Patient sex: F
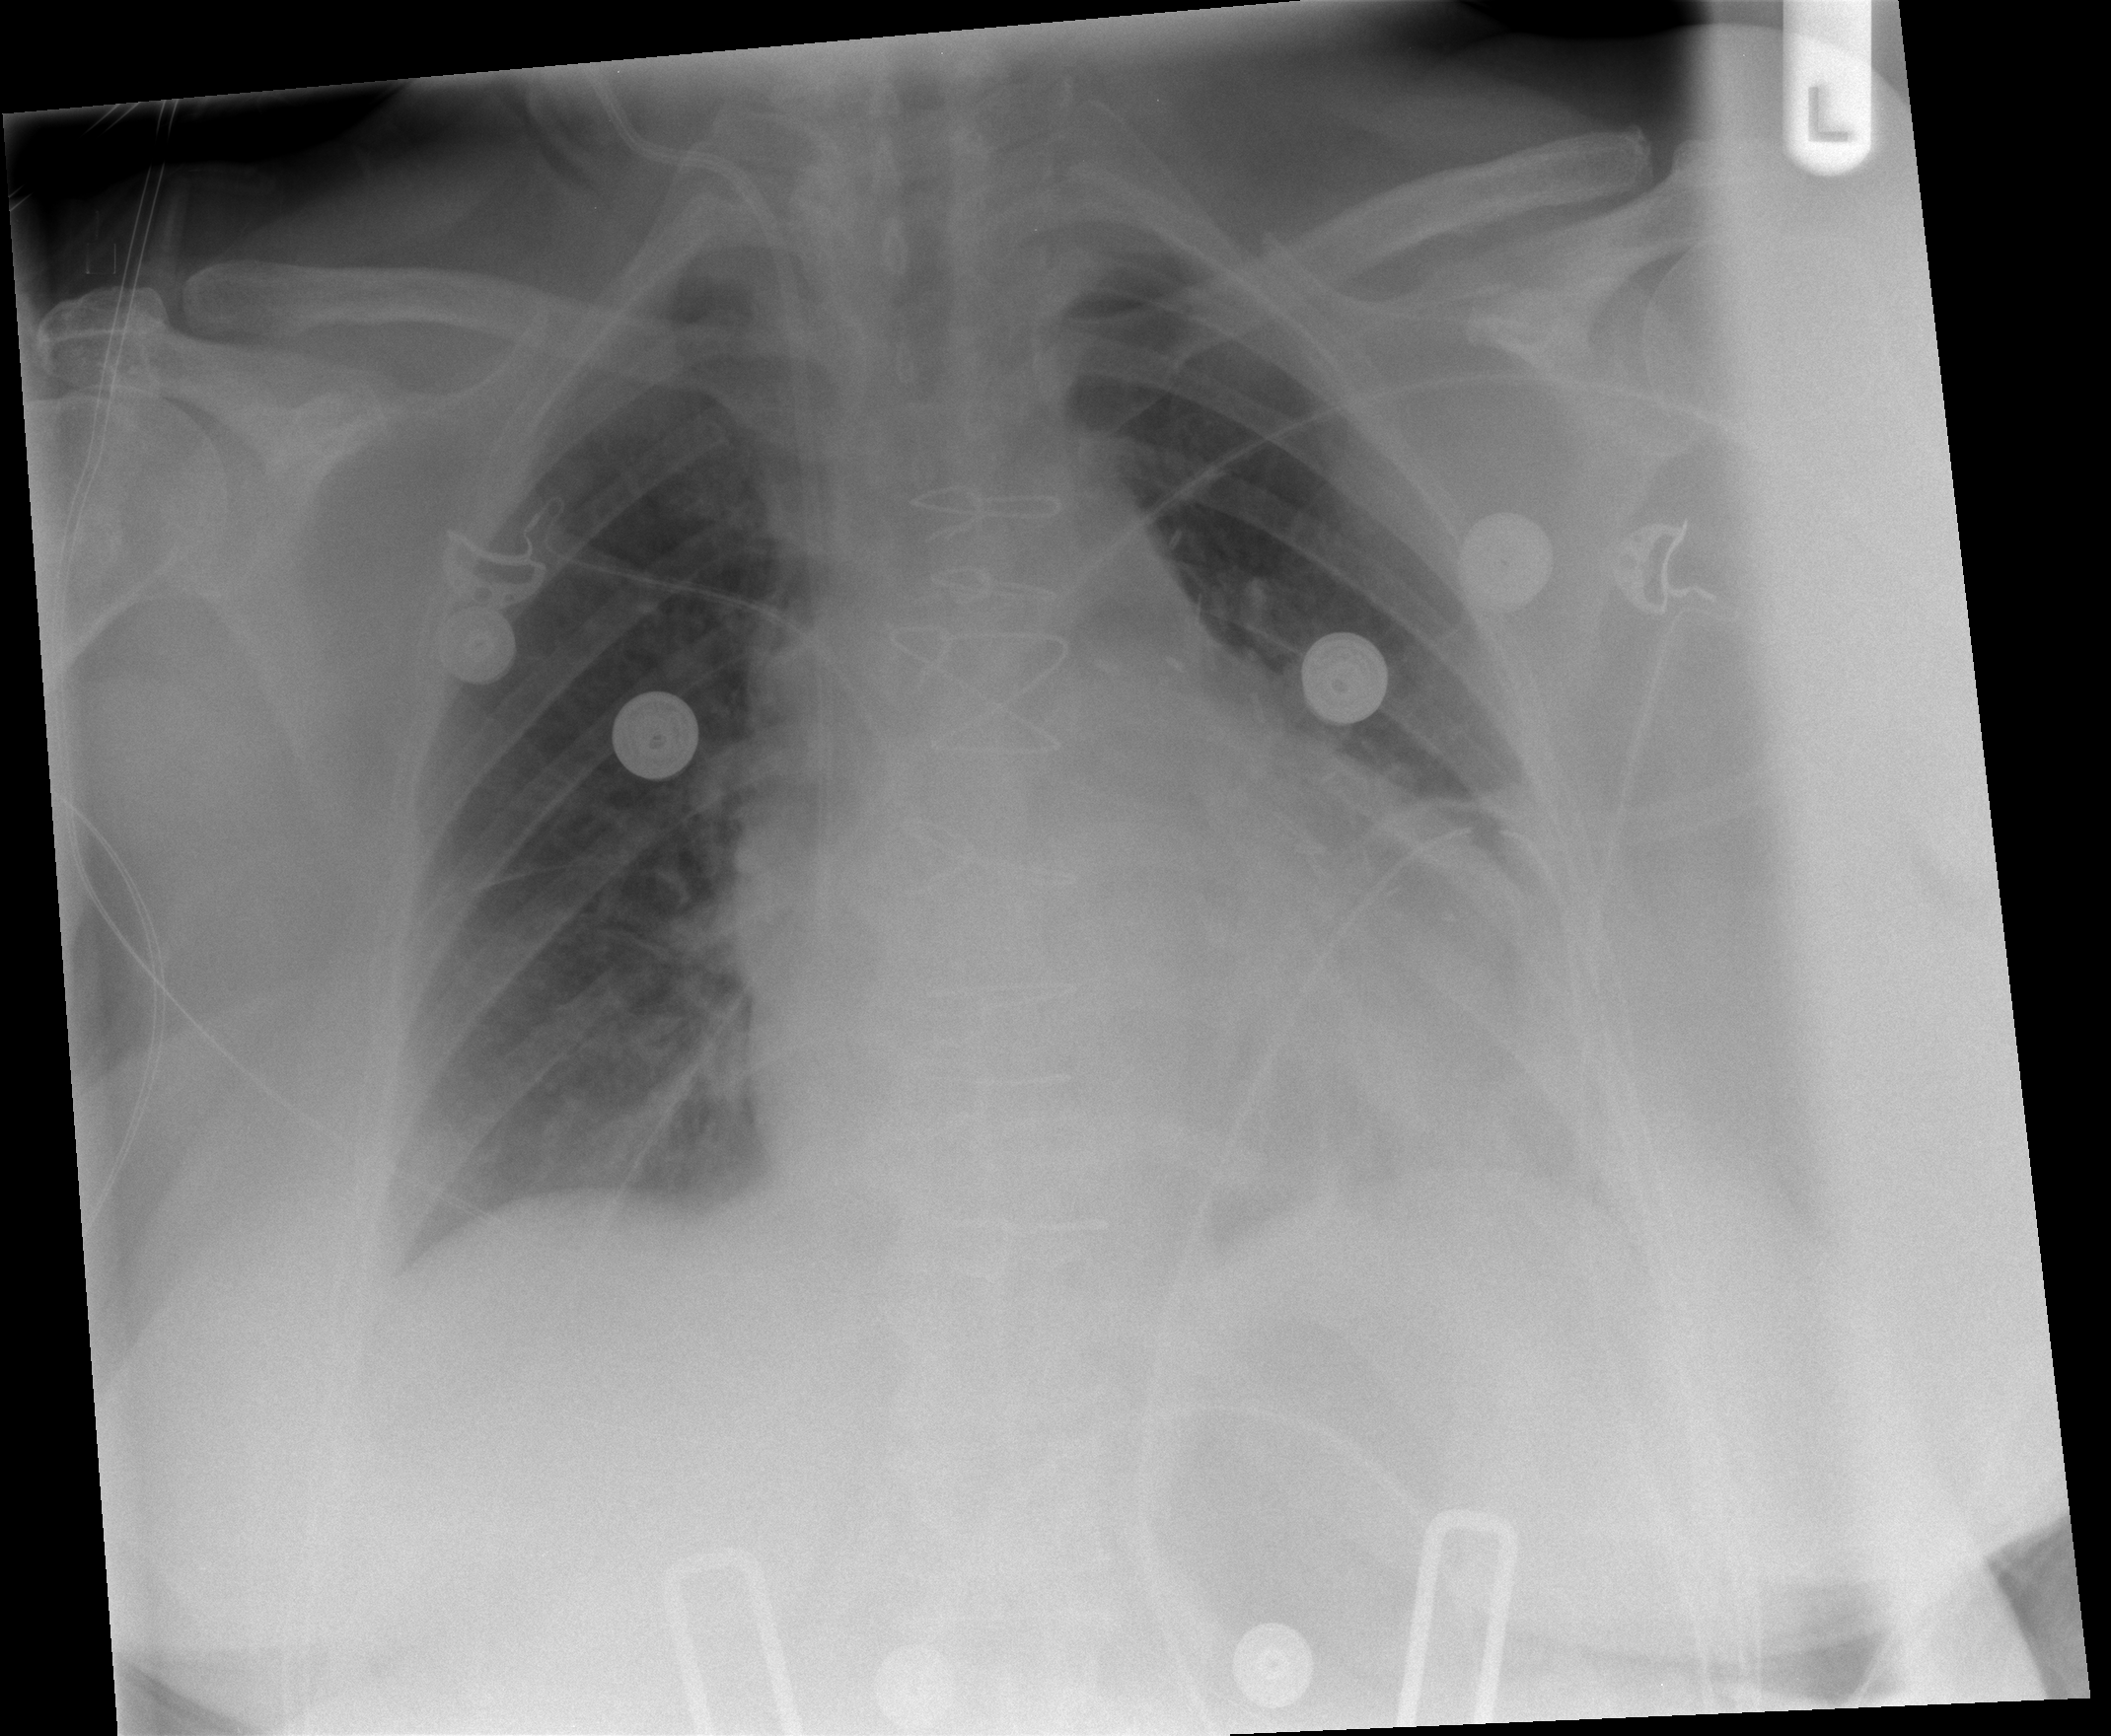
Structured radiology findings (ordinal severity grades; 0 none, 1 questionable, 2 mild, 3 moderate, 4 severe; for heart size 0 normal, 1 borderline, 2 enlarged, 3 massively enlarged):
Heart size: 2
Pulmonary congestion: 0
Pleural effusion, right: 0
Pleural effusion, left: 2
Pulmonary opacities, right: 0
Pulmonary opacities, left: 0
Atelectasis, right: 0
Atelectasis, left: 2